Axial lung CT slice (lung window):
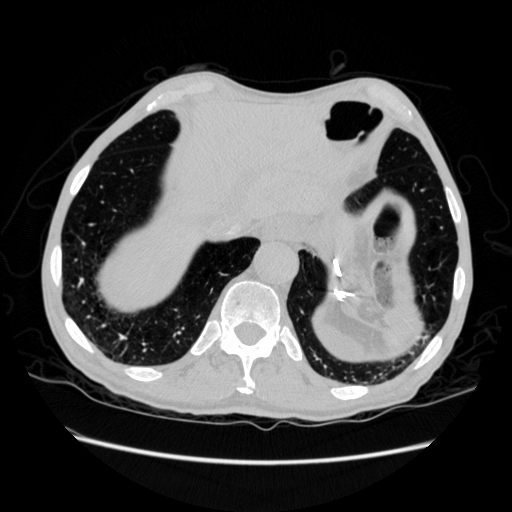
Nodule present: no